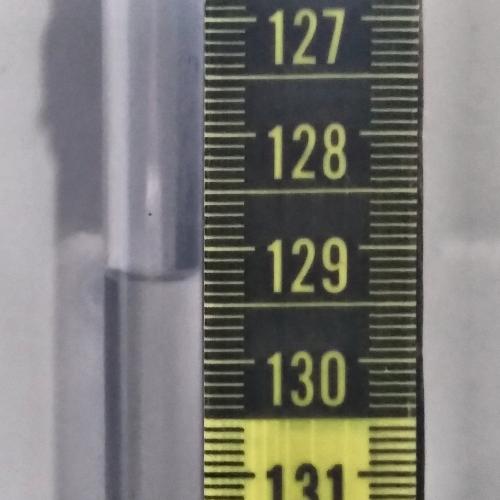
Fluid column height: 129.3 cm